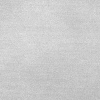
Atmospheric dust classification: dusty